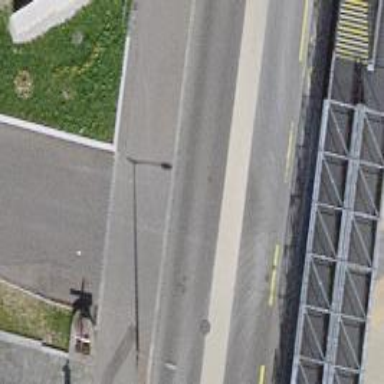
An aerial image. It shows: Crossing with traffic signals.